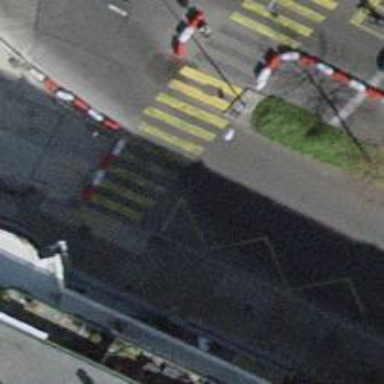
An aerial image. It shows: Road crossing with traffic signals.